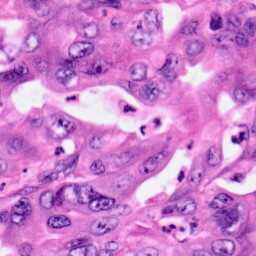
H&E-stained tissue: Pancreatic